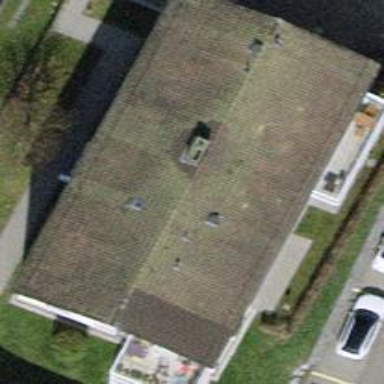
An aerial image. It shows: Gabled roof apartment building with grey rooftop.